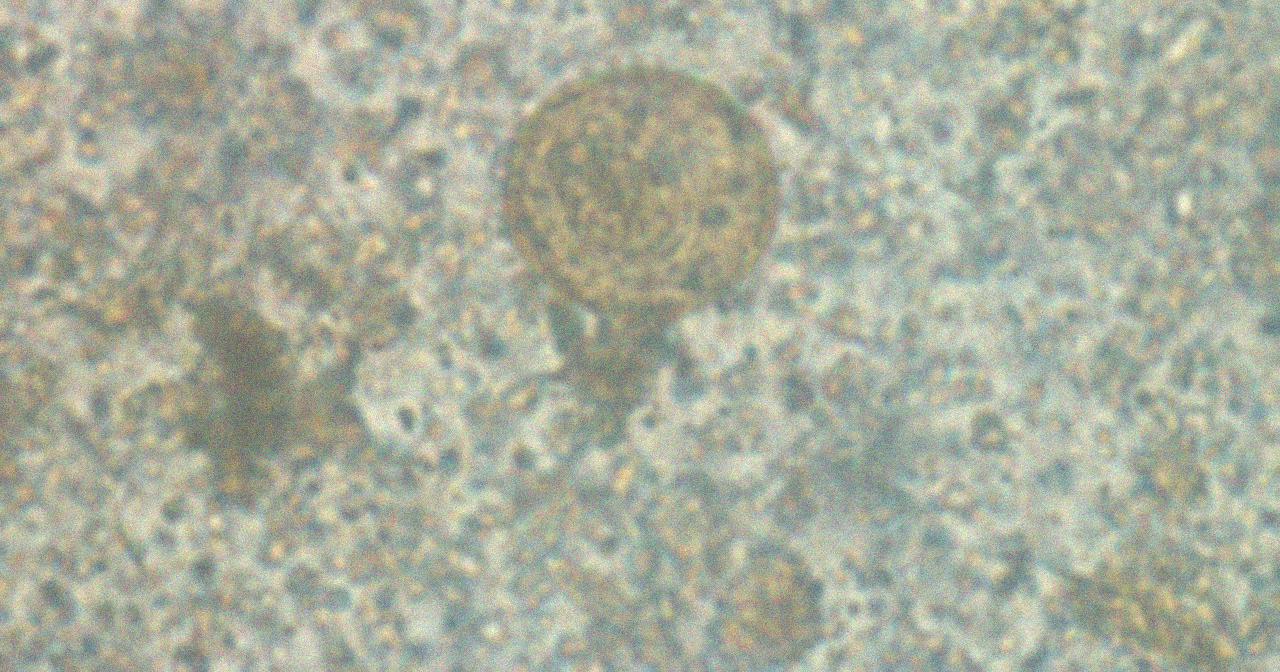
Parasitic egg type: Hymenolepis diminuta